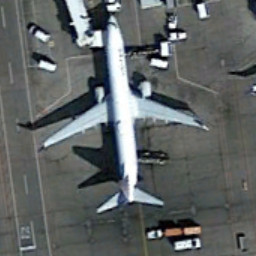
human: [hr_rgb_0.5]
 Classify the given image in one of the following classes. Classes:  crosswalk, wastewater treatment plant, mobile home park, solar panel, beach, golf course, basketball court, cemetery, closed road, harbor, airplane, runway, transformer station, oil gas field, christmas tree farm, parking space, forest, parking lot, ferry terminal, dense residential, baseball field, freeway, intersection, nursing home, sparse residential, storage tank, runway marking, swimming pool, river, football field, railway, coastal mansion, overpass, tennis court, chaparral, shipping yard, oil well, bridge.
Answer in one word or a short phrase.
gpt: airplane